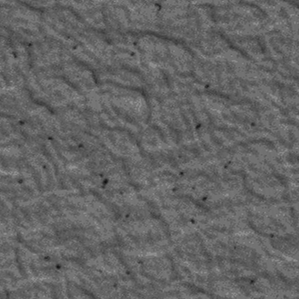
Label: frost